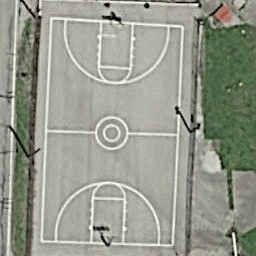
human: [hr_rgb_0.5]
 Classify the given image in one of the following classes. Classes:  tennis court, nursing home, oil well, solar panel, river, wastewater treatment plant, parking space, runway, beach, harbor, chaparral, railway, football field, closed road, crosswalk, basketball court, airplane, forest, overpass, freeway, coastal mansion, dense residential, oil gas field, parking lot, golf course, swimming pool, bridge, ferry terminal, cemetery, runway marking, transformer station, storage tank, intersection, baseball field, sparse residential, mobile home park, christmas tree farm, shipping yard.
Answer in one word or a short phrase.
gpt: basketball court